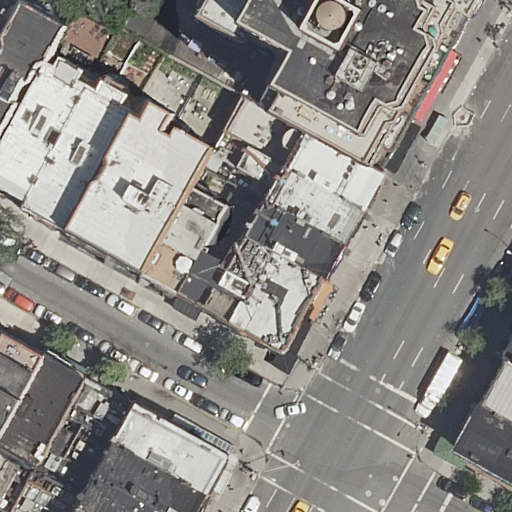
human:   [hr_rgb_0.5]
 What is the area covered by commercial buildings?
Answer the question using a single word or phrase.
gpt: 0m2

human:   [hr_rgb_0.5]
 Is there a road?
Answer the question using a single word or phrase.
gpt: yes

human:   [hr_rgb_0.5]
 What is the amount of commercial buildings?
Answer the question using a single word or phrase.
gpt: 0

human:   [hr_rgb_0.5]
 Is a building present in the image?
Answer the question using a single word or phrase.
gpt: yes

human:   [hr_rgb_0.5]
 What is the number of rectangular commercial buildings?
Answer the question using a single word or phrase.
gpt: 0

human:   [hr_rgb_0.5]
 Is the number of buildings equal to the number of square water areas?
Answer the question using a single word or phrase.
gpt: no

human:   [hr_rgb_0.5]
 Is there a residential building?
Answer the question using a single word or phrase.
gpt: yes

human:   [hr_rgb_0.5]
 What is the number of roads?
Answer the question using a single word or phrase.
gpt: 3

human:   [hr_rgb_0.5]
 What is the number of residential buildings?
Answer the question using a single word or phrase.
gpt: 22

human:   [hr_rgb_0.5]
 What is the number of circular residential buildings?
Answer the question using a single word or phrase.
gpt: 0

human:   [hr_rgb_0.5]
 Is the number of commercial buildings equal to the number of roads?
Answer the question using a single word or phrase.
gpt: no

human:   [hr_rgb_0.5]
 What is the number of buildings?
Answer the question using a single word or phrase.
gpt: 22

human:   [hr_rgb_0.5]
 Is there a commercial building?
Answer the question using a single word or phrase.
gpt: no

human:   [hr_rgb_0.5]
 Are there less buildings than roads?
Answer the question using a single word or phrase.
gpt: no

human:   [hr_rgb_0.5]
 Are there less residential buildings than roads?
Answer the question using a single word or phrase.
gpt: no

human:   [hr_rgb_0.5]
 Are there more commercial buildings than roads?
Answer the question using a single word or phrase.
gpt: no

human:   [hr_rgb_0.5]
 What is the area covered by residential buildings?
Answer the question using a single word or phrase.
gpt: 4749m2

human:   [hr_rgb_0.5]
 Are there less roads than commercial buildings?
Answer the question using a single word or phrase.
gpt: no

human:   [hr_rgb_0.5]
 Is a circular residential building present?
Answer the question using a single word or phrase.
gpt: no

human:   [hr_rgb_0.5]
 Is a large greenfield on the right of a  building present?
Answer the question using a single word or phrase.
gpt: no

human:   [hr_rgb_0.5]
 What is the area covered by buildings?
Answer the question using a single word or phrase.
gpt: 4749m2

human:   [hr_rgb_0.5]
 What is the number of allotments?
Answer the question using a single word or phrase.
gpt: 0

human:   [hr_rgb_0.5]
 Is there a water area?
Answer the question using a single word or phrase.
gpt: no

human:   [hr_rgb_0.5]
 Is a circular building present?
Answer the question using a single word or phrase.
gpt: no

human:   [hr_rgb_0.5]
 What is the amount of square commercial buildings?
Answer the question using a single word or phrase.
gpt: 0

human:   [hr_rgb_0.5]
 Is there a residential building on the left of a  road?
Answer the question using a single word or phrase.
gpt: yes

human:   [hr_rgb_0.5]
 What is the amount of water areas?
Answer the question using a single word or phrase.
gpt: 0

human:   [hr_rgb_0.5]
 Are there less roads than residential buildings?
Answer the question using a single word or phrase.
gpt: yes

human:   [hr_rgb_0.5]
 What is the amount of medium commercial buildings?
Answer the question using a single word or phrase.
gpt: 0

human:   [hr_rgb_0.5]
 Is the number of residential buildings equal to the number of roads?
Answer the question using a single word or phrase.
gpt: no

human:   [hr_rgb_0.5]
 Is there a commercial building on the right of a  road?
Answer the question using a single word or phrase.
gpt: no

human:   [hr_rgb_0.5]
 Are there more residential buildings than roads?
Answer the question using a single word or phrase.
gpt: yes

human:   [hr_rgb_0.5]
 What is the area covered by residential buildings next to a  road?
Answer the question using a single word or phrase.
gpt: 4749m2

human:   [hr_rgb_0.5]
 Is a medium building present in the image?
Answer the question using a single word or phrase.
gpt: yes

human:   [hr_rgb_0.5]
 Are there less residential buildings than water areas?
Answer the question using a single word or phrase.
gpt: no

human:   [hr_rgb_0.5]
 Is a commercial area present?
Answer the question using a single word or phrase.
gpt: no

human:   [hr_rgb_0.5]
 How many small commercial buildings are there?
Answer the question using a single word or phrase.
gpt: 0

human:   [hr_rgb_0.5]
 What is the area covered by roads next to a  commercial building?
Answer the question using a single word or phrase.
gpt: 0m2

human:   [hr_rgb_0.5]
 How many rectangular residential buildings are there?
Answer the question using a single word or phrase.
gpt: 14

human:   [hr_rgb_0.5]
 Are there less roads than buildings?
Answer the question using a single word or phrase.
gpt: yes

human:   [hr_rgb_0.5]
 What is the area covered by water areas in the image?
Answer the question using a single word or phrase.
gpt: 0m2

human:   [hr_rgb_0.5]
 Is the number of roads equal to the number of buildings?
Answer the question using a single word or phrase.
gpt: no

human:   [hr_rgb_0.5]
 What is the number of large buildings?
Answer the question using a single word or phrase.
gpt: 2

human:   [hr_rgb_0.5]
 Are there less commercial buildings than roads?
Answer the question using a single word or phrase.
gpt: yes

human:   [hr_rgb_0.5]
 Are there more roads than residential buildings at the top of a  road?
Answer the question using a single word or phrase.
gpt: no

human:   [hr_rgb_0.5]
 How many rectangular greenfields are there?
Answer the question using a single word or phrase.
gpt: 0

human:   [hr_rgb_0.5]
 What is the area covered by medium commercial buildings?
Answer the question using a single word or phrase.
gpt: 0m2

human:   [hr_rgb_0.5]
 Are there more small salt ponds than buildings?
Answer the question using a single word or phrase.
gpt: no

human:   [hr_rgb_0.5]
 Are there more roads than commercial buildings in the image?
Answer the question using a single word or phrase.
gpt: yes

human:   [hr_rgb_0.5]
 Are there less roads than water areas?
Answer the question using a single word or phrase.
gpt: no

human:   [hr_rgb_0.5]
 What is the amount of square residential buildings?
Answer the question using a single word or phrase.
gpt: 0

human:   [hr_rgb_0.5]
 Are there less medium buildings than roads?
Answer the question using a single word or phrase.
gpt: no

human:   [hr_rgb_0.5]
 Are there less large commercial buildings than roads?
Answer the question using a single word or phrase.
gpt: yes

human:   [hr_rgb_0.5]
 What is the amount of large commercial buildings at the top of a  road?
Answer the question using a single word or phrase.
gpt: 0

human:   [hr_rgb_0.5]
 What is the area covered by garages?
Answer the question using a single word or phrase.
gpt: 0m2

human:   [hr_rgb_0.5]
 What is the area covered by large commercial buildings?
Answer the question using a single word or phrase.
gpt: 0m2

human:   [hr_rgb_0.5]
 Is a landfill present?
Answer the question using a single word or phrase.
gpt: no

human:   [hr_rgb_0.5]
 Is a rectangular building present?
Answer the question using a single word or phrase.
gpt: yes

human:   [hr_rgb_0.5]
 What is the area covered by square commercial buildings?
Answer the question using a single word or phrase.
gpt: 0m2

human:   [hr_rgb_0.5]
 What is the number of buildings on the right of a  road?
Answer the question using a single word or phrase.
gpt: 6

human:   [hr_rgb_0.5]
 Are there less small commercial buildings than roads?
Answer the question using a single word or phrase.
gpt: yes

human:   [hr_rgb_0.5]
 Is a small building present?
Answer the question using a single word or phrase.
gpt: yes

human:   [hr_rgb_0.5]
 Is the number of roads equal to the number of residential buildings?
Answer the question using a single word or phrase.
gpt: no

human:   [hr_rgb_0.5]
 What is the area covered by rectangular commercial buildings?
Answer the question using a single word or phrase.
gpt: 0m2